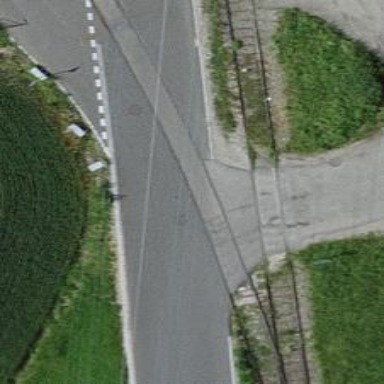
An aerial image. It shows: Level crossing along the railway.